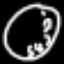
Label: clock